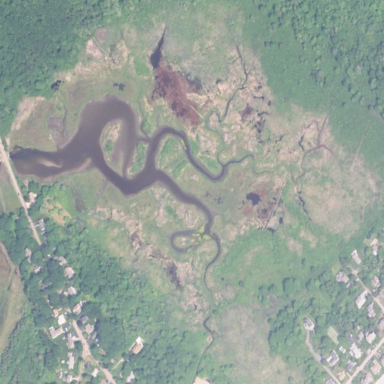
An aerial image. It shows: Saltmarsh wetland.